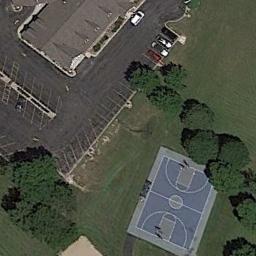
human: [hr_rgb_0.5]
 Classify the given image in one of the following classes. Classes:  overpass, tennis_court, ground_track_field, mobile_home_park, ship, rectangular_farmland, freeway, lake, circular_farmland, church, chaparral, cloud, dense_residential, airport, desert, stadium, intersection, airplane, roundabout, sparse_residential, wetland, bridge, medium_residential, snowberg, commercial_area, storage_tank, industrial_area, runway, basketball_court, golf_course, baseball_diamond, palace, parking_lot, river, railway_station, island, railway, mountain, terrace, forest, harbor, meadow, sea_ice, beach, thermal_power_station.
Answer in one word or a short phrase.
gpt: basketball_court